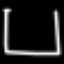
Label: square